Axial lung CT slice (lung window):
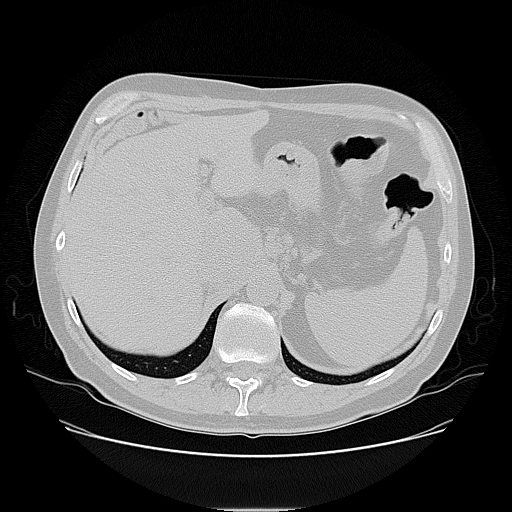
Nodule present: no